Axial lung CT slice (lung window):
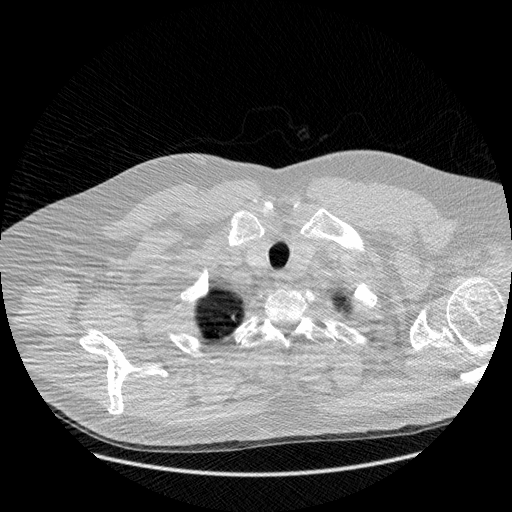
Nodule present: no